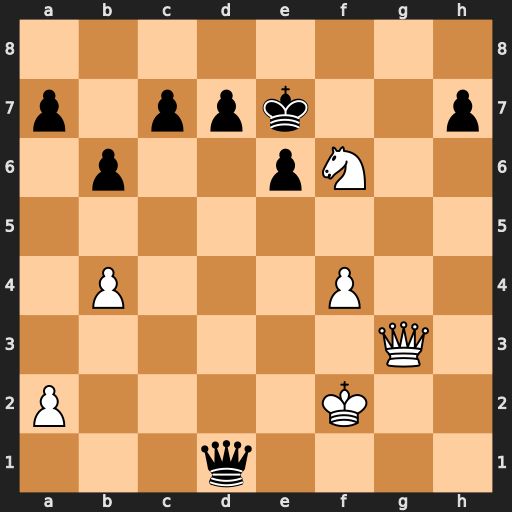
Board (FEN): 8/p1ppk2p/1p2pN2/8/1P3P2/6Q1/P4K2/3q4
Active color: w
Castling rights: -
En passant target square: -
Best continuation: Qg7+ Kd6 Qxd7#